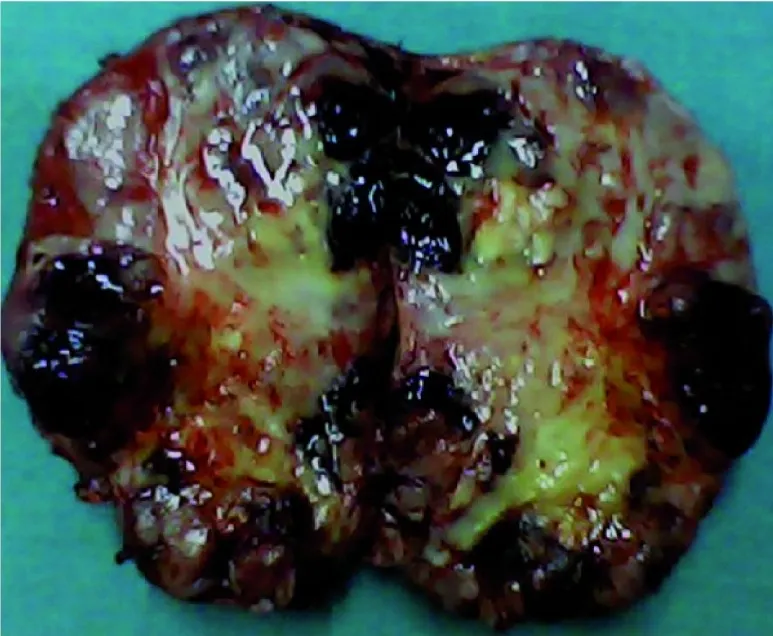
Cut specimen of the excised lesion showing areas of scattered hemorrhages.
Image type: medical_photograph (other_medical_photograph)